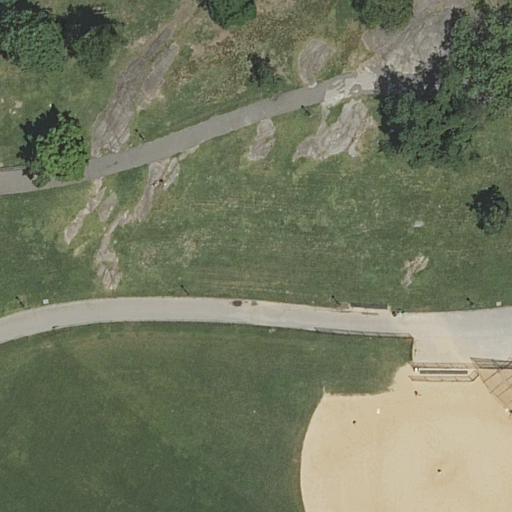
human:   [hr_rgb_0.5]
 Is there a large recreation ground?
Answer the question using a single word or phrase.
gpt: yes

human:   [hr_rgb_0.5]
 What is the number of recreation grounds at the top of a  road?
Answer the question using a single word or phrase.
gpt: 0

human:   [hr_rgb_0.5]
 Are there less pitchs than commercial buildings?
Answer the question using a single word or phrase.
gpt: no

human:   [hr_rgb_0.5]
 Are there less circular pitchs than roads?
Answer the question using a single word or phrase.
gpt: yes

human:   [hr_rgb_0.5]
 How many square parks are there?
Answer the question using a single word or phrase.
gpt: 0

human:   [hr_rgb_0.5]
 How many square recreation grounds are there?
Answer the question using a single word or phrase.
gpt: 0

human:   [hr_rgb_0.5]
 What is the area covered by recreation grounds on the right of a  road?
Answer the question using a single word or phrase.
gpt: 0m2

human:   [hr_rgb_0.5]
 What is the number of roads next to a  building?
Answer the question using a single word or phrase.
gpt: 0

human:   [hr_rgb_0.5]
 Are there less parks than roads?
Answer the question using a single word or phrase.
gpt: yes

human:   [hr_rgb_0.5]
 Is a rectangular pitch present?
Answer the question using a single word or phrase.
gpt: no

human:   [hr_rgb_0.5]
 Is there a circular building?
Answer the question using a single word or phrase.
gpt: no

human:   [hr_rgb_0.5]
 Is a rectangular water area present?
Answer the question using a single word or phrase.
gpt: no

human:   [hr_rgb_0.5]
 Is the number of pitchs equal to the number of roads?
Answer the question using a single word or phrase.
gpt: no

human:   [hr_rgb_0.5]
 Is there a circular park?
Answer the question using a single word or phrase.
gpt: no

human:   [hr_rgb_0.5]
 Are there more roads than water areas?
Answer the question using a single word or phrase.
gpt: yes

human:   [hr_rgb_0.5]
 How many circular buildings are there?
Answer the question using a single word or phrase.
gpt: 0

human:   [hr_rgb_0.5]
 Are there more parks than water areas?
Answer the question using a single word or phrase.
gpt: yes

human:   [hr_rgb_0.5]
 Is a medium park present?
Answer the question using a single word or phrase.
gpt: no

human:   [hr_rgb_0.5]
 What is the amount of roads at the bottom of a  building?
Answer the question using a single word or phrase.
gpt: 0

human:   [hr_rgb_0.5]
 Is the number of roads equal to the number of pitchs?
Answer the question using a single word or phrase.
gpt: no

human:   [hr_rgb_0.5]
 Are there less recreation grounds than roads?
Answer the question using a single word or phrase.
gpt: yes

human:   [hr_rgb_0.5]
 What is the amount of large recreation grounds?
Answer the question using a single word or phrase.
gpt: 1

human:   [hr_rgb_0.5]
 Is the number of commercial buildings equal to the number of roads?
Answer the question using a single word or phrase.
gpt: no

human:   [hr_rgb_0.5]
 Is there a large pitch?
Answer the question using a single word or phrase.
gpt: yes

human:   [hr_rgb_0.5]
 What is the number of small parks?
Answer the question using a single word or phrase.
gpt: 0

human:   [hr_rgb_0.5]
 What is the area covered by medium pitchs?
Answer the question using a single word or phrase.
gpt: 0m2

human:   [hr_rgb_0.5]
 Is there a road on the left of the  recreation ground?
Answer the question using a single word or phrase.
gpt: no

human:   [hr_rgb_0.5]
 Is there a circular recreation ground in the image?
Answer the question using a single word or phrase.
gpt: no

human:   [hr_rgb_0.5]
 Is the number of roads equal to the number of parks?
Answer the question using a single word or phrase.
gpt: no

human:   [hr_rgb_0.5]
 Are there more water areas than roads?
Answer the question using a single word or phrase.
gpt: no

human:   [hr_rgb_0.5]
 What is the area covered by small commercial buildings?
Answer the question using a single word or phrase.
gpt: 0m2

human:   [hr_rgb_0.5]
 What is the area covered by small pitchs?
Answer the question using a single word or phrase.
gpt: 0m2

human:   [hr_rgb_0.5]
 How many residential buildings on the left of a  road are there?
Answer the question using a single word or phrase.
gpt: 0

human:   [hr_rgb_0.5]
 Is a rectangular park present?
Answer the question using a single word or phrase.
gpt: yes

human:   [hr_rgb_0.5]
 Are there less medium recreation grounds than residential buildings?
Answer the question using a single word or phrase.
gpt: no

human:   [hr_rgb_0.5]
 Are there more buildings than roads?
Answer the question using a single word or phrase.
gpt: no